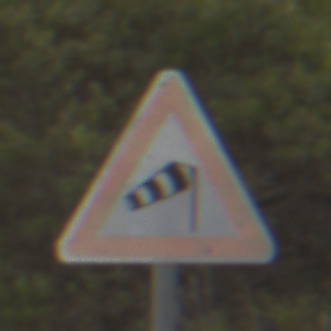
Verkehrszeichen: SeitenwindVonRechts
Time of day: Midday
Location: Outdoor (Nature)
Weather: Overcast
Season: NotSpecified
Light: Natural